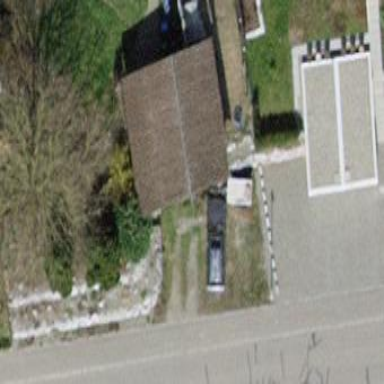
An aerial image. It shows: Garage building.